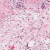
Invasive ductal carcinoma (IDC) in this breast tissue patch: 0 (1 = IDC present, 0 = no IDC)